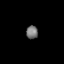
Tissue: lung
Cell type: Epithelial cells
Senescence score: 0.1475
Nuclear area (px): 149
Mean DAPI intensity: 119.06